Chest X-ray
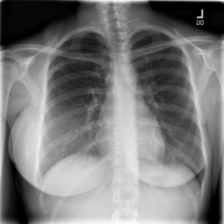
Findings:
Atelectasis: negative
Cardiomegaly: negative
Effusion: negative
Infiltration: negative
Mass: negative
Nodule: negative
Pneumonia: negative
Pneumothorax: negative
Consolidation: negative
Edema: negative
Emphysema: negative
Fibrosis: negative
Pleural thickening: negative
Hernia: negative